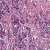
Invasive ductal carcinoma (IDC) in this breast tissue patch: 1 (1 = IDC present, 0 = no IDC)